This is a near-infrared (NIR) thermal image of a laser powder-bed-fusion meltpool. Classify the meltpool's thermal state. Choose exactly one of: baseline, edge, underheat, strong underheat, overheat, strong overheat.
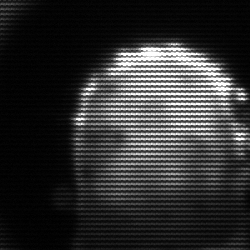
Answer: baseline